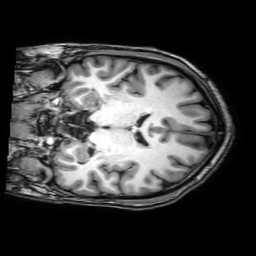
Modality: T1w
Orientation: coronal
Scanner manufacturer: philips
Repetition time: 0.008123 s
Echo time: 0.003726 s